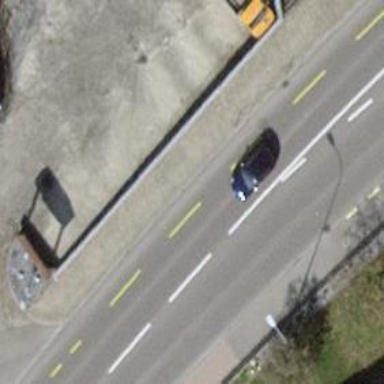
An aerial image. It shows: Secondary road with asphalt surface. There is sidewalk on the left and cycle track on the left side.